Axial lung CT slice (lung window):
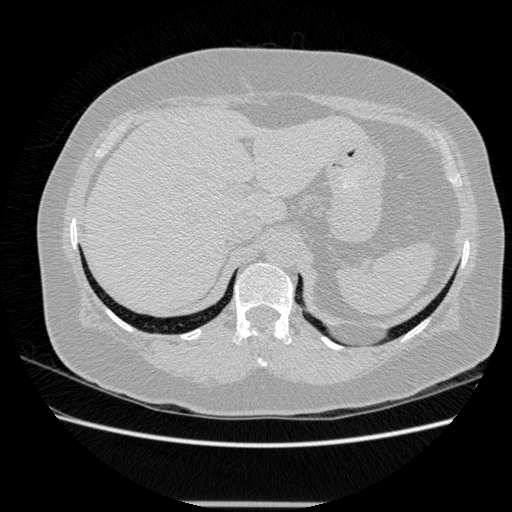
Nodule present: no